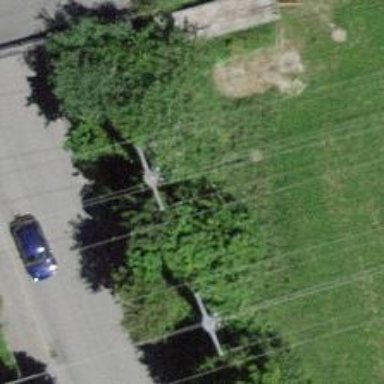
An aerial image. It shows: Concrete tower of termination for power lines.